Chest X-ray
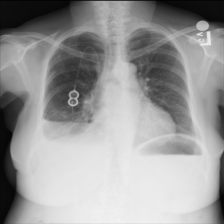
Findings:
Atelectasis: negative
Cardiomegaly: negative
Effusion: negative
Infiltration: negative
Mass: negative
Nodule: negative
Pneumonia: negative
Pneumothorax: negative
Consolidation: negative
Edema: negative
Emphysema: negative
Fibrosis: negative
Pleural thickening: negative
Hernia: negative